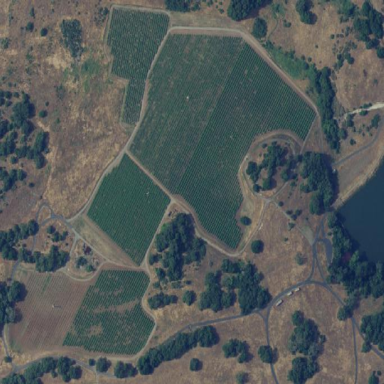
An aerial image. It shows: Vineyard where grapes are grown.